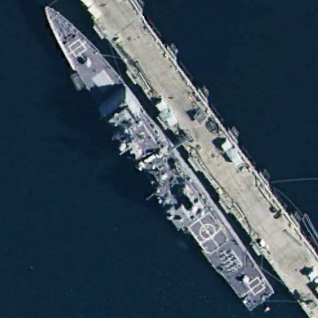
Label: cruiser